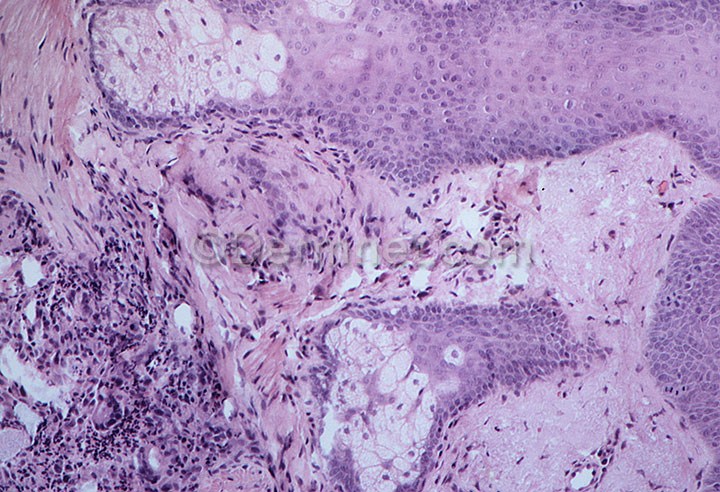
Disease: Acne and Rosacea Photos